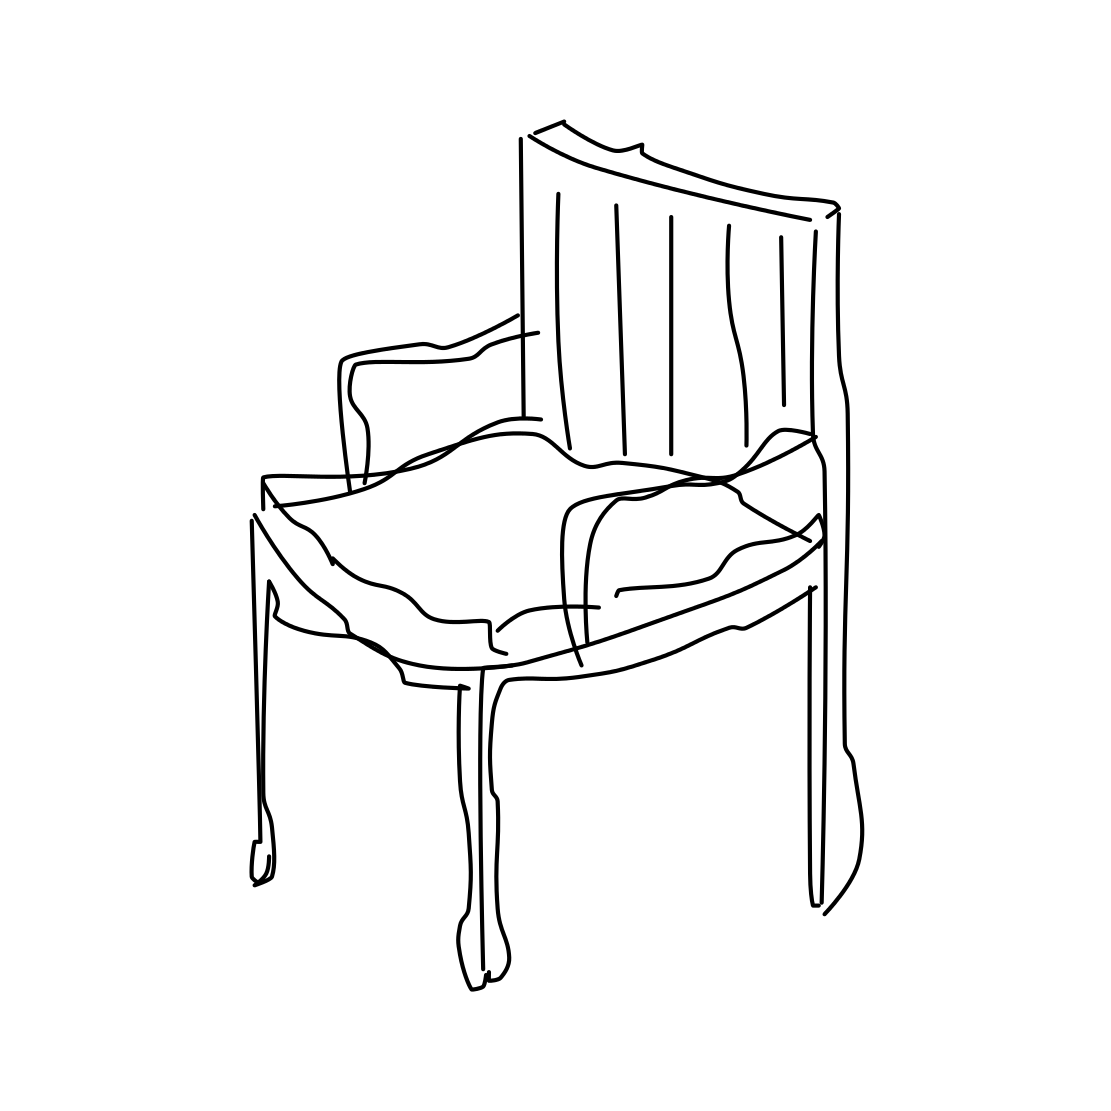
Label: armchair